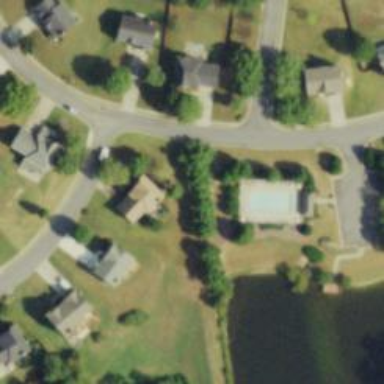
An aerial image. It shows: Residential road.